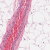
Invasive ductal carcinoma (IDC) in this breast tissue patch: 0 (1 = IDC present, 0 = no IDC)